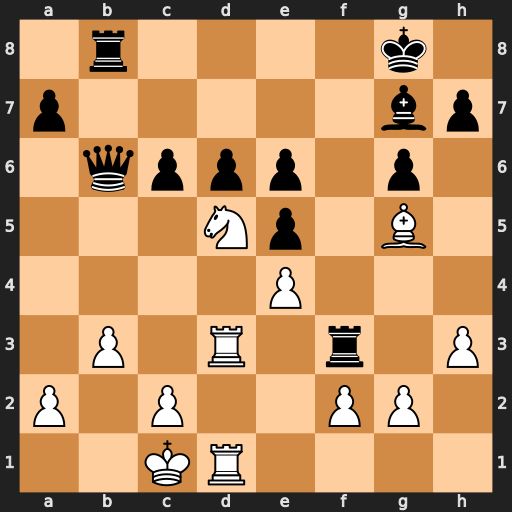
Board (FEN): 1r4k1/p5bp/1qppp1p1/3Np1B1/4P3/1P1R1r1P/P1P2PP1/2KR4
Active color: w
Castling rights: -
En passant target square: -
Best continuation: Nxb6 Rxd3 Rxd3